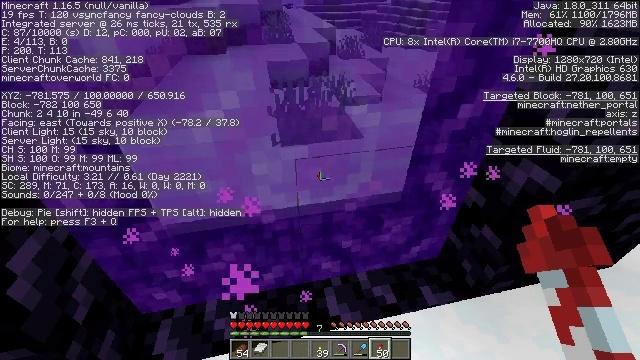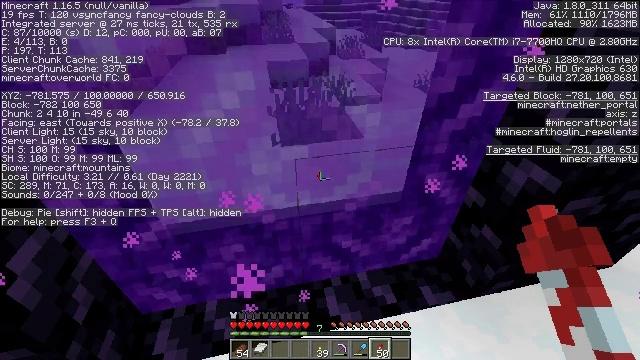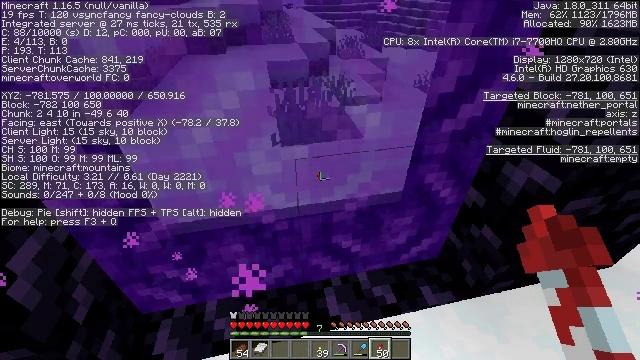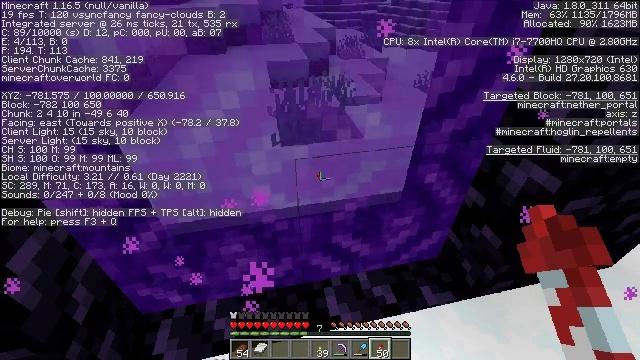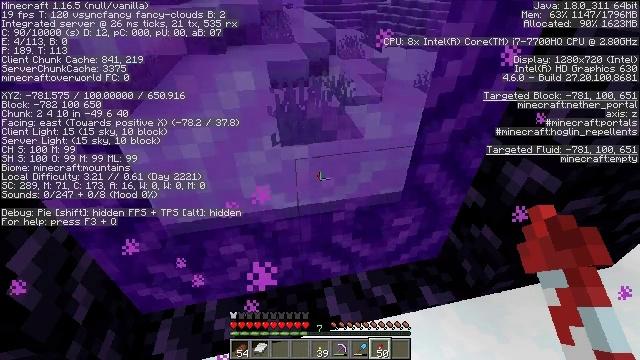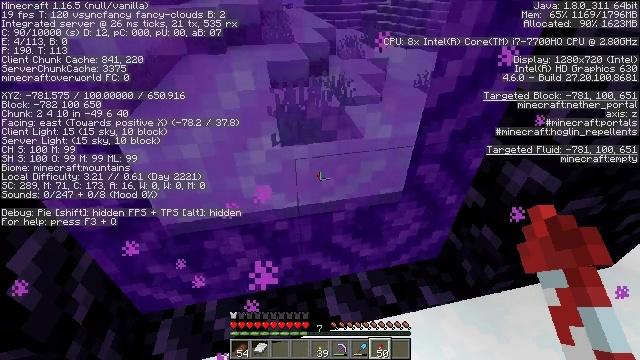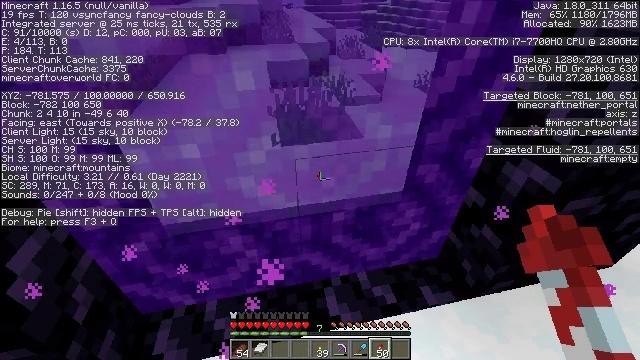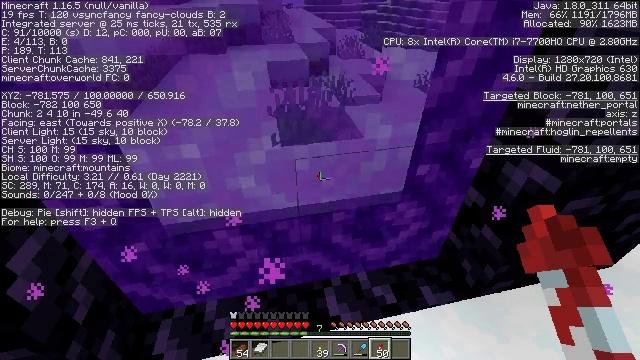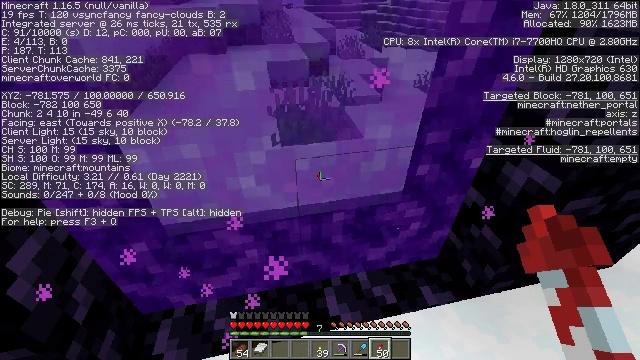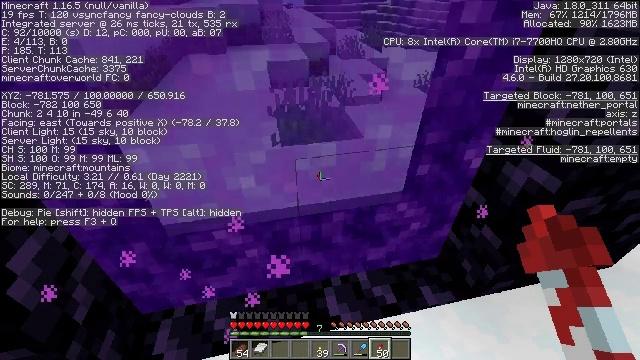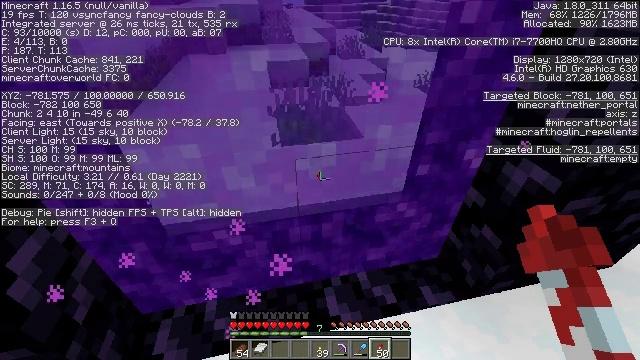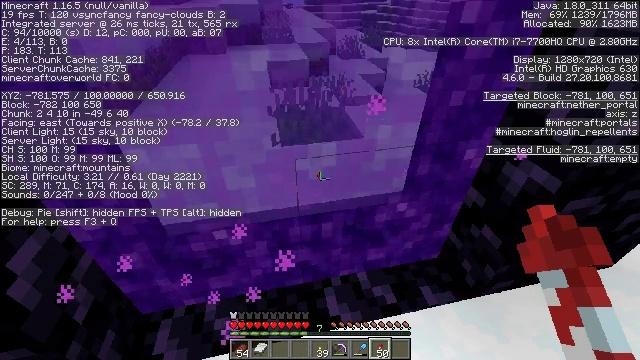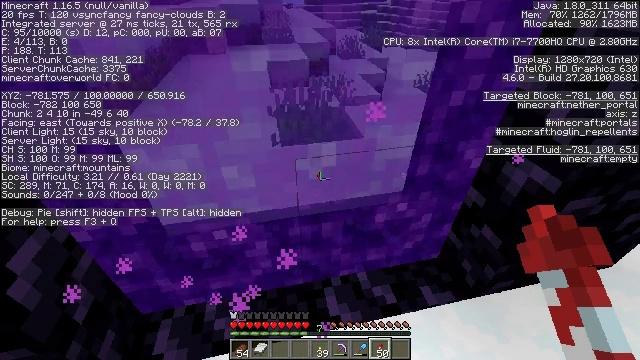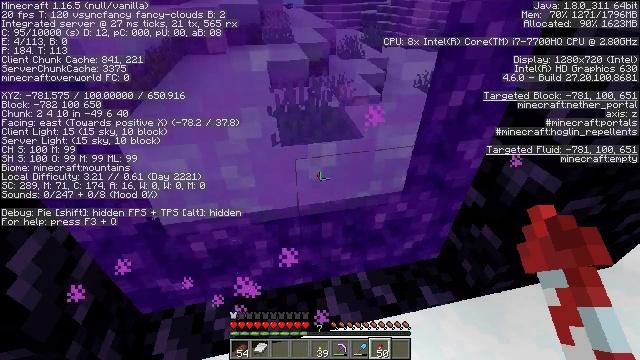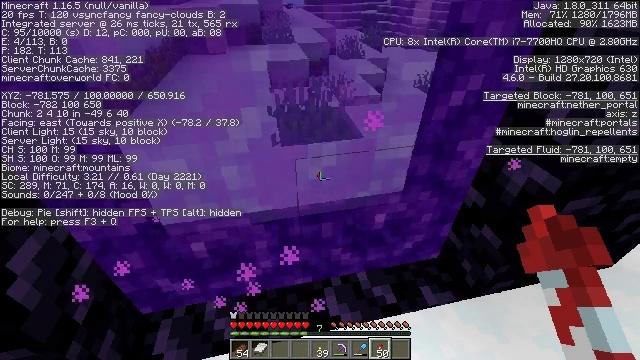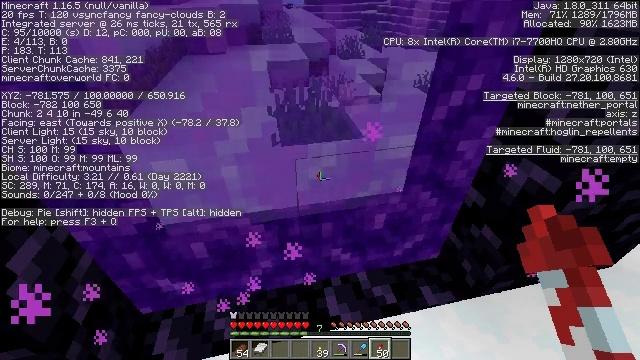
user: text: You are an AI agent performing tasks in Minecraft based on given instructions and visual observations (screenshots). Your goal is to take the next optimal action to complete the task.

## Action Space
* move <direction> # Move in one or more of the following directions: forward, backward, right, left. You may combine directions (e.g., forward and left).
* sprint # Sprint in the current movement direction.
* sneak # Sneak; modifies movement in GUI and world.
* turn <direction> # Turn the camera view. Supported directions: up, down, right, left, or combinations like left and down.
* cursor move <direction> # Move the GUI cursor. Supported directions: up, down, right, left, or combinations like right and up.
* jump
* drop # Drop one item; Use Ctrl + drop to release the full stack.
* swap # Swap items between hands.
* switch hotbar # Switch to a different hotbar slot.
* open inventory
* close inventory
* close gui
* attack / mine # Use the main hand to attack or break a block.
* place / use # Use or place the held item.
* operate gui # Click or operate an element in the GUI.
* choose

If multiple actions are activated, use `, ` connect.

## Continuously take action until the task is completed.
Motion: motion action
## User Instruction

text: Mine ice to use in an ice pathway.
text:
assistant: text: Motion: no_op
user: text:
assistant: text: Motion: no_op
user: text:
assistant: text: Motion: no_op
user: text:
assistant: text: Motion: no_op
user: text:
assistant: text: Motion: no_op
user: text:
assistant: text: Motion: no_op
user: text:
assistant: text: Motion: no_op
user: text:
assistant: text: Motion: no_op
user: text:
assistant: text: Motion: no_op
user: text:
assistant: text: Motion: no_op
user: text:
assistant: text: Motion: no_op
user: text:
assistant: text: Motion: no_op
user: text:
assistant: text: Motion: no_op
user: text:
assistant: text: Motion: no_op
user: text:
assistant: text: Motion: no_op
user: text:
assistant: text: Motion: no_op
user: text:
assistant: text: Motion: no_op
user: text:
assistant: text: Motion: no_op
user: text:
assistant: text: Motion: no_op
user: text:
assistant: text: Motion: no_op
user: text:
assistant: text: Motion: no_op
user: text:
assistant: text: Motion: no_op
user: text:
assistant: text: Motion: no_op
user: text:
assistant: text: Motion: no_op
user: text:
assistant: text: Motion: no_op
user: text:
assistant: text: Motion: no_op
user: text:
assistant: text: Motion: no_op
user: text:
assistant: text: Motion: no_op
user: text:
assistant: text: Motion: no_op
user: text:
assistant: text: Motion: no_op